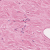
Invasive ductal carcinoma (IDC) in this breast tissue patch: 0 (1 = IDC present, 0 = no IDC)